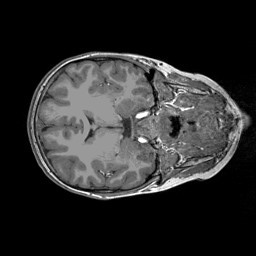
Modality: T1w
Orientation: axial
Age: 10
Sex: male
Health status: ill